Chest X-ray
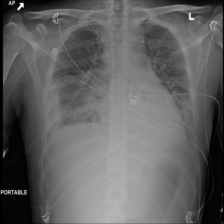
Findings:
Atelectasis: negative
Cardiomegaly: negative
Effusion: negative
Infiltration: negative
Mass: negative
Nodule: negative
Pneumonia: negative
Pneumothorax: negative
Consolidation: negative
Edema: negative
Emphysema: negative
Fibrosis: negative
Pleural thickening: negative
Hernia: negative